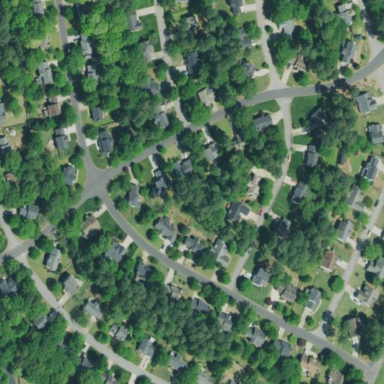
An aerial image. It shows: Residential neighbourhood.